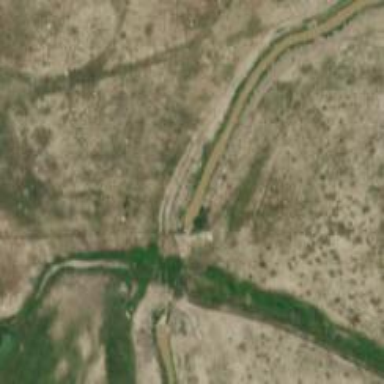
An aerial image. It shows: Culvert tunneling through canal used for irrigation services.